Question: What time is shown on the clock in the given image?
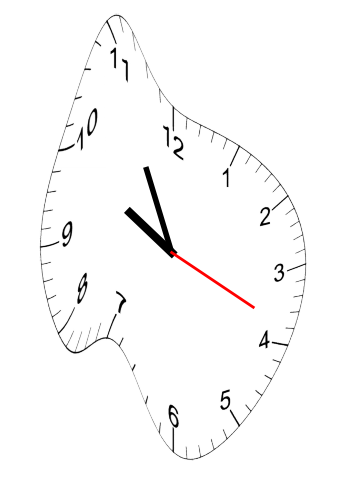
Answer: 09:55:19